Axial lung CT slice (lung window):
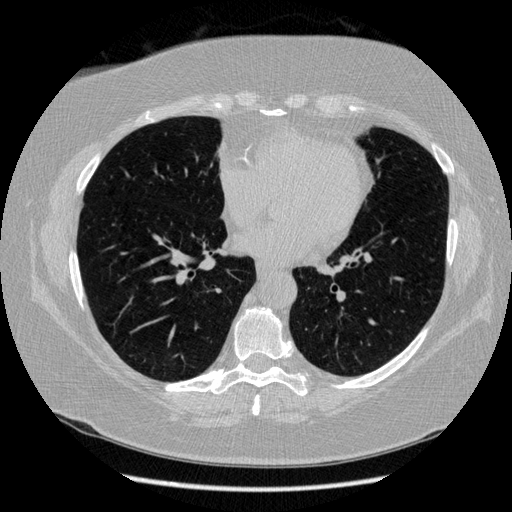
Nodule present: no